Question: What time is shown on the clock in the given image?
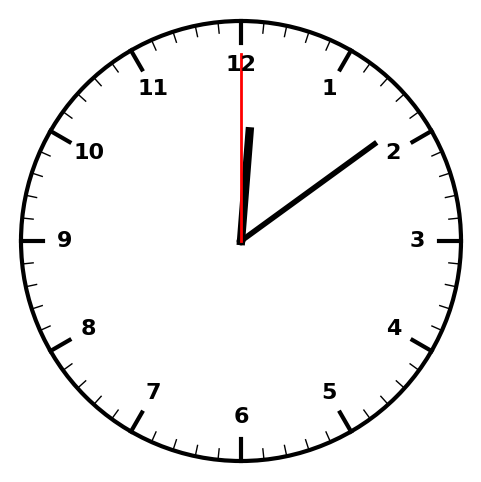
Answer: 12:09:00